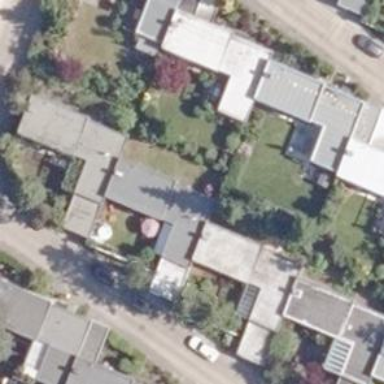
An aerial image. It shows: Flat-roofed house.